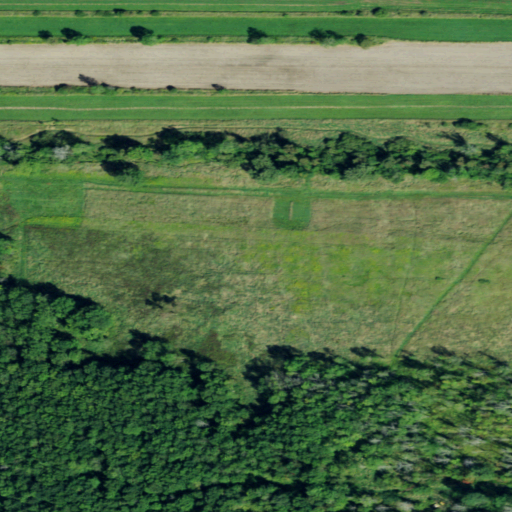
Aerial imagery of valley in New York named Mosher Hollow containing pasture, woody wetlands, and herbaceous wetlands